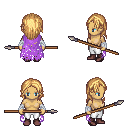
a pixel art fantasy rpg character, female body template, human, tanned skin, maroon tattered cape, white pants, light blonde long hairstyle, white cloth bandages, maroon shoes, spear, four views (front, back, left, right), 2x2 character sprite sheet, small pixel art, hard edges, no anti-aliasing